Question: I want to skip over methods generated by CGlib I have added to my eclipse step filters but still eclipse does not skip these, here is my configuration. How do I configure the step filter to get to skip any CGLib enhanced methods?

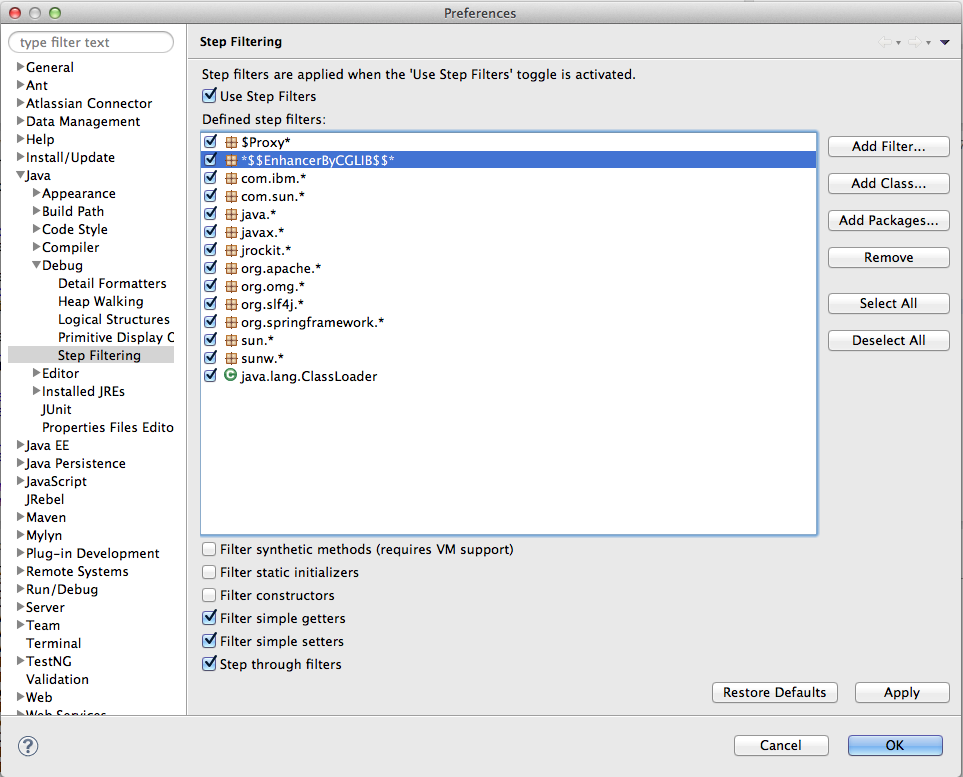
Answer: Adding and checking Step through filter seems to have fixed the problem for me. below are the filters that I am using, it turned out I had to filter EnchancedByCGLIB and FastClassByCGLIB.